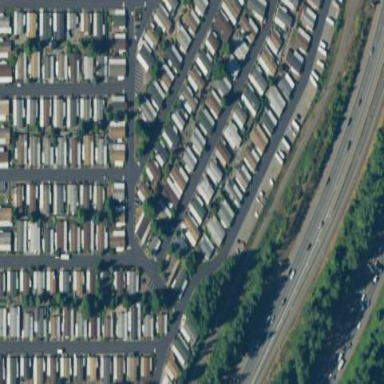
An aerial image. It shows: Residential area known as trailer park.